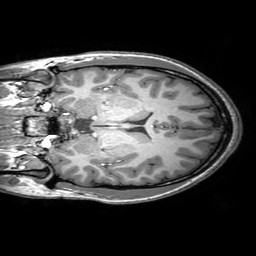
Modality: T1w
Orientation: coronal
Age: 19
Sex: male
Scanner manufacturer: philips
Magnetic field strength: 3 T